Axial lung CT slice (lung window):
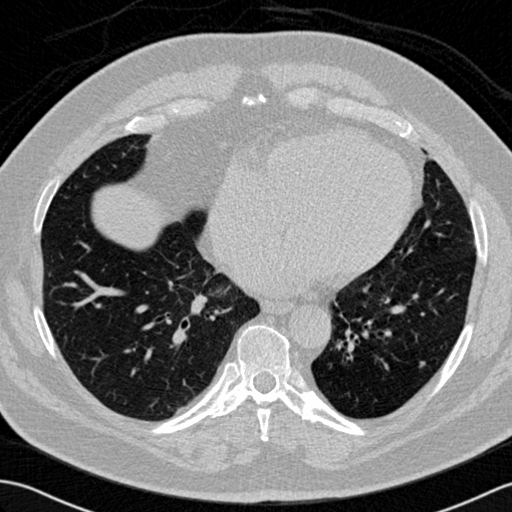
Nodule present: yes
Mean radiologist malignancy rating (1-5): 3